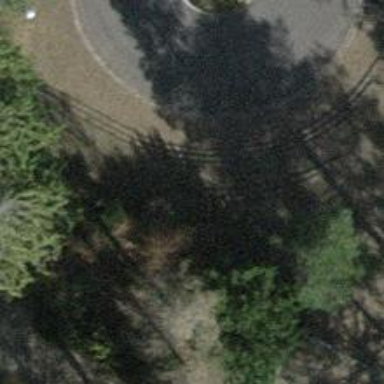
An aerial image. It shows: Bench.